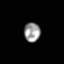
Tissue: prostate
Cell type: T cells
Senescence score: 0.7059
Nuclear area (px): 306
Mean DAPI intensity: 153.546